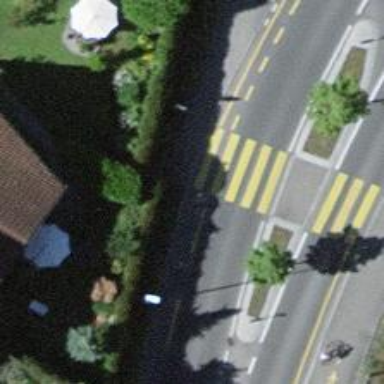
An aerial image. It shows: Pedestrian crossing with zebra markings on footway.